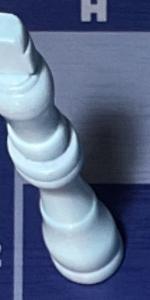
Label: King_White